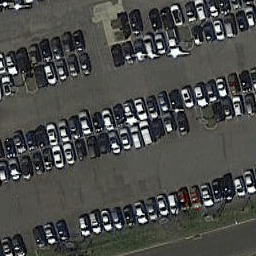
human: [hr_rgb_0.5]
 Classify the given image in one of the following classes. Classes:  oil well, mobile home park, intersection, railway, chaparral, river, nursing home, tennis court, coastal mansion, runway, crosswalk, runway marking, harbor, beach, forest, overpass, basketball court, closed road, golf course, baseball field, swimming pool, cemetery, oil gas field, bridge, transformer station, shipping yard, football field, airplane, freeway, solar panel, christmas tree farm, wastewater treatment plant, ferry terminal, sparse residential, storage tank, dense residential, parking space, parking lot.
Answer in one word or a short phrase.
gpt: parking lot